Question: When I delete a file from gallery, it will delete but a file with the same name of image will be created with 0 byte size! That file will be displayed as a broken image in gallery! Help me please!
'''
public void browse(View v)
{
//This Method is for Browse Button OnClick to get an Image
Intent intent = new Intent();
intent.setType("image/*");
intent.setAction(Intent.ACTION_GET_CONTENT);
startActivityForResult(Intent.createChooser(intent,
"Select Picture"), SELECT_PICTURE);
}
public void onActivityResult(int requestCode, int resultCode, Intent data) {
if (resultCode == RESULT_OK) {
if (requestCode == SELECT_PICTURE) {
Uri selectedImageUri = data.getData();
selectedImagePath = getPath(selectedImageUri);
File imgFile = new File(selectedImagePath);
//Deleting Image
imgFile.delete();
//Update Android Gallery to remove Image immediately
MediaScannerConnection.scanFile(this,
new String[] { imgFile.getAbsolutePath() }, null,
new MediaScannerConnection.OnScanCompletedListener() {
public void onScanCompleted(String path, Uri uri) {
}
}
);
}
}
}
public String getPath(Uri uri) {
if( uri == null ) {
return null;
}
String[] projection = { MediaStore.Images.Media.DATA };
Cursor cursor = managedQuery(uri, projection, null, null, null);
if( cursor != null ){
int column_index = cursor
.getColumnIndexOrThrow(MediaStore.Images.Media.DATA);
cursor.moveToFirst();
return cursor.getString(column_index);
}
return uri.getPath();
}
'''

Here is my whole class:
(browse() method will get an image and start() method will compress it and save as a new file and then try to delete the original image where the problem appear:
'''
public class Lab extends Activity {
int counter = 0;
long lastModDate;
public static String parent;
public static int deg = 0;
public static String f_or = "";
public static String f_ta = "";
public static String f_original_Image_dim = "";
private static final int SELECT_PICTURE = 1;
private String selectedImagePath;
Timer timer1;
Bitmap myBitmap;
int currentFormula = 3;
TouchImageView iv1;
TextView l1;
Button btn3;
@Override
protected void onCreate(Bundle savedInstanceState) {
super.onCreate(savedInstanceState);
setContentView(R.layout.activity_lab);
l1 = (TextView) findViewById(R.id.txtl1);
iv1 = (TouchImageView) findViewById(R.id.iv_selectedpic);
}
public void zard(View v)
{
l1.setText("F = A");
currentFormula = 1;
}
public void ghermez(View v)
{
l1.setText("F = B");
currentFormula = 2;
}
public void sabz(View v)
{
l1.setText("F = C");
currentFormula = 3;
}
public void next(View v)
{
Intent i = new Intent(Lab.this, Resoflab.class);
startActivity(i);
}
public void browse(View v)
{
Intent intent = new Intent();
intent.setType("image/*");
intent.setAction(Intent.ACTION_GET_CONTENT);
startActivityForResult(Intent.createChooser(intent,
"Select Picture"), SELECT_PICTURE);
}
public void onActivityResult(int requestCode, int resultCode, Intent data) {
if (resultCode == RESULT_OK) {
if (requestCode == SELECT_PICTURE) {
Uri selectedImageUri = data.getData();
selectedImagePath = getPath(selectedImageUri);
File imgFile = new File(selectedImagePath);
lastModDate = imgFile.lastModified();
try
{
if(imgFile.exists()){
counter = 0;
Resoflab.de = 0;
System.gc();
BitmapFactory.Options optionss = new BitmapFactory.Options();
optionss.inPreferredConfig = Bitmap.Config.RGB_565;
optionss.inScaled = false;
myBitmap = BitmapFactory.decodeFile(imgFile.getAbsolutePath(),optionss);
ExifInterface exif = new ExifInterface(selectedImagePath);
int rotation = exif.getAttributeInt(ExifInterface.TAG_ORIENTATION, ExifInterface.ORIENTATION_NORMAL);
int rotationInDegrees = exifToDegrees(rotation);
deg = rotationInDegrees;
Matrix matrix = new Matrix();
if (rotation != 0f) {
matrix.preRotate(rotationInDegrees);
myBitmap = Bitmap.createBitmap(myBitmap, 0, 0, myBitmap.getWidth(), myBitmap.getHeight(), matrix, true);
}
f_original_Image_dim = myBitmap.getWidth() + "*" + myBitmap.getHeight();
iv1.setImageBitmap(myBitmap);
//TouchImageview not displayed image after setImageBitmap so I set setZoom(1) after some miliseconds and its OK now
//This is why I used timer
timer1 = new Timer();
timer1.schedule(new TimerTask() {
@Override
public void run() {
TimerMethod1();
}
}, 0, 300);
//iv2.setImageBitmap(myBitmap);
}
}
catch(Exception ee)
{
Toast.makeText(Lab.this,getResources().getString(R.string.khateyezir) + "
" + ee.toString(),Toast.LENGTH_LONG).show();
}
}
else
{
//btn3.setVisibility(View.GONE);
}
}
}
private void TimerMethod1()
{
this.runOnUiThread(Timer_Tick1);
}
private Runnable Timer_Tick1 = new Runnable() {
public void run() {
try
{
counter++;
iv1.setZoom(1);
if(counter == 4)
{
counter = 0;
timer1.cancel();
}
}
catch(Exception e)
{
}
}
};
public void start(View v)
{
try
{
if(selectedImagePath.contains("_optimizes_"))
{
//Toast that Image had been optimized
Toast.makeText(Lab.this,getResources().getString(R.string.isoptimized),Toast.LENGTH_LONG).show();
return;
}
String fm = "C";
if(currentFormula == 2)fm = "B";
if(currentFormula == 1)fm = "A";
File file = new File(selectedImagePath);
if(file.exists() == false)
{
Toast.makeText(Lab.this,getResources().getString(R.string.hasdeleted),Toast.LENGTH_LONG).show();
return;
}
parent = file.getParent();
String name = file.getName();
String extension = FileUtils.getExtension(name);
String fileNameWithOutExt = FileUtils.removeExtension(name);
String Targetname = fileNameWithOutExt + "_optimizes_" + fm + "." + extension;
String TargetPath = parent + "/" + Targetname;
File Tfile = new File(parent, Targetname);
FileOutputStream outStream = new FileOutputStream(Tfile);
if(currentFormula == 3)
myBitmap.compress(Bitmap.CompressFormat.JPEG, 70, outStream);
else if(currentFormula == 2)
myBitmap.compress(Bitmap.CompressFormat.JPEG, 90, outStream);
else myBitmap.compress(Bitmap.CompressFormat.JPEG, 80, outStream);
outStream.flush();
outStream.close();
Tfile.setLastModified(lastModDate);
//sendBroadcast(new Intent(Intent.ACTION_MEDIA_MOUNTED, Uri.parse("file://" + Tfile)));
//SingleMediaScanner sc = new SingleMediaScanner(Lab.this, Tfile);
String Tfilepath = Tfile.getAbsolutePath();
String filepath = file.getAbsolutePath();
//HERE IS MY PROBLEM:
file.delete();
MediaScannerConnection.scanFile(this,
new String[] { Tfilepath, filepath}, null,
new MediaScannerConnection.OnScanCompletedListener() {
public void onScanCompleted(String path, Uri uri) {
//now visible in gallery
}
}
);
//f_ta = TargetPath;
//f_original_Image_dim = selectedImagePath;
//Intent i = new Intent(Lab.this, Resoflab.class);
//startActivity(i);
}
catch(Exception ee)
{
Toast.makeText(Lab.this,getResources().getString(R.string.khateyezir) + "
" + ee.toString(),Toast.LENGTH_LONG).show();
}
}
@Override
protected void onResume() {
// TODO Auto-generated method stub
super.onResume();
//btn3.setVisibility(View.GONE);
}
public String getPath(Uri uri) {
if( uri == null ) {
return null;
}
String[] projection = { MediaStore.Images.Media.DATA };
Cursor cursor = managedQuery(uri, projection, null, null, null);
if( cursor != null ){
int column_index = cursor
.getColumnIndexOrThrow(MediaStore.Images.Media.DATA);
cursor.moveToFirst();
String ret = cursor.getString(column_index);
cursor.close();
return ret;
}
return uri.getPath();
}
private static int exifToDegrees(int exifOrientation) {
if (exifOrientation == ExifInterface.ORIENTATION_ROTATE_90) { return 90; }
else if (exifOrientation == ExifInterface.ORIENTATION_ROTATE_180) { return 180; }
else if (exifOrientation == ExifInterface.ORIENTATION_ROTATE_270) { return 270; }
return 0;
}
'''
}
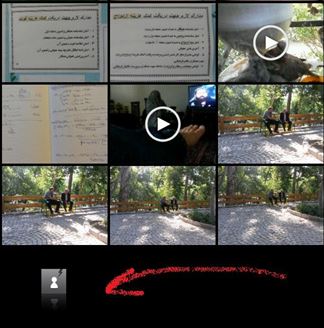
Answer: after deleting a picture for example by calling myfile.delete() we have to remove it from mediaStore and this is function of removing a file from media store:
'''
public static void deleteFileFromMediaStore(final ContentResolver contentResolver, final File file) {
String canonicalPath;
try {
canonicalPath = file.getCanonicalPath();
} catch (IOException e) {
canonicalPath = file.getAbsolutePath();
}
final Uri uri = MediaStore.Files.getContentUri("external");
final int result = contentResolver.delete(uri,
MediaStore.Files.FileColumns.DATA + "=?", new String[] {canonicalPath});
if (result == 0) {
final String absolutePath = file.getAbsolutePath();
if (!absolutePath.equals(canonicalPath)) {
contentResolver.delete(uri,
MediaStore.Files.FileColumns.DATA + "=?", new String[]{absolutePath});
}
}
}
'''